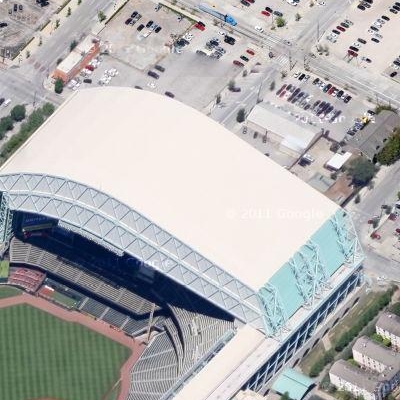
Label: Industry